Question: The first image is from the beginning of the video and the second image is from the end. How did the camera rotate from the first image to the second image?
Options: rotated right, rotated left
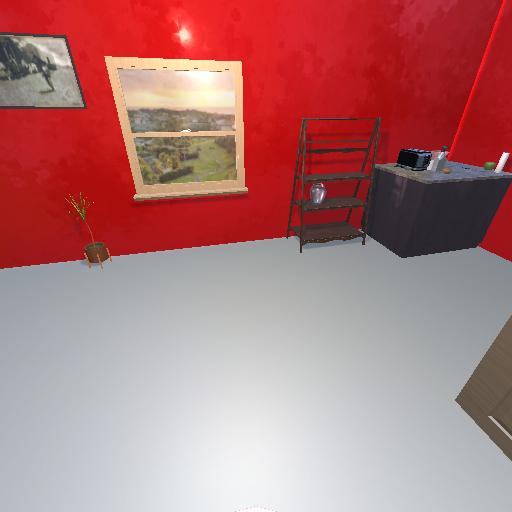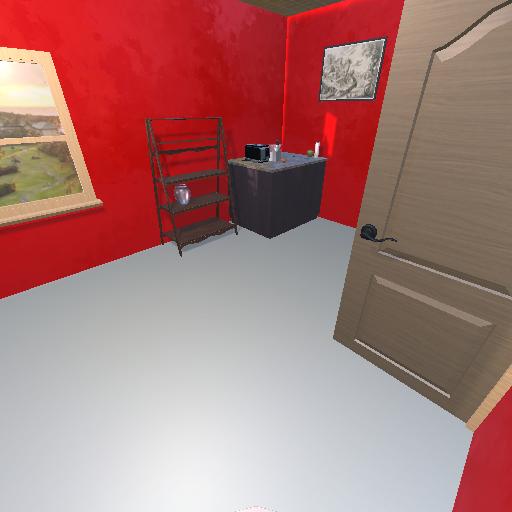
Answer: rotated right